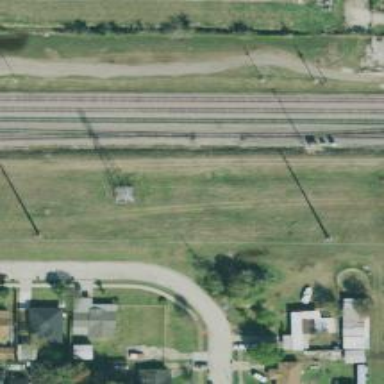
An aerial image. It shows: Railway spur junction.